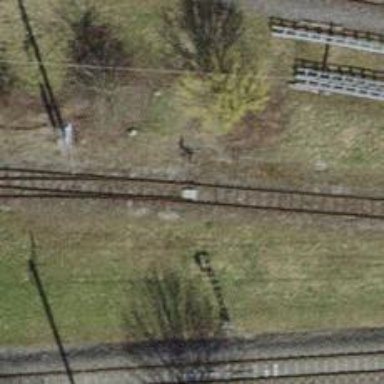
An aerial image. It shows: Narrow-gauge railway in service yard. The railway is electrified with contact line.